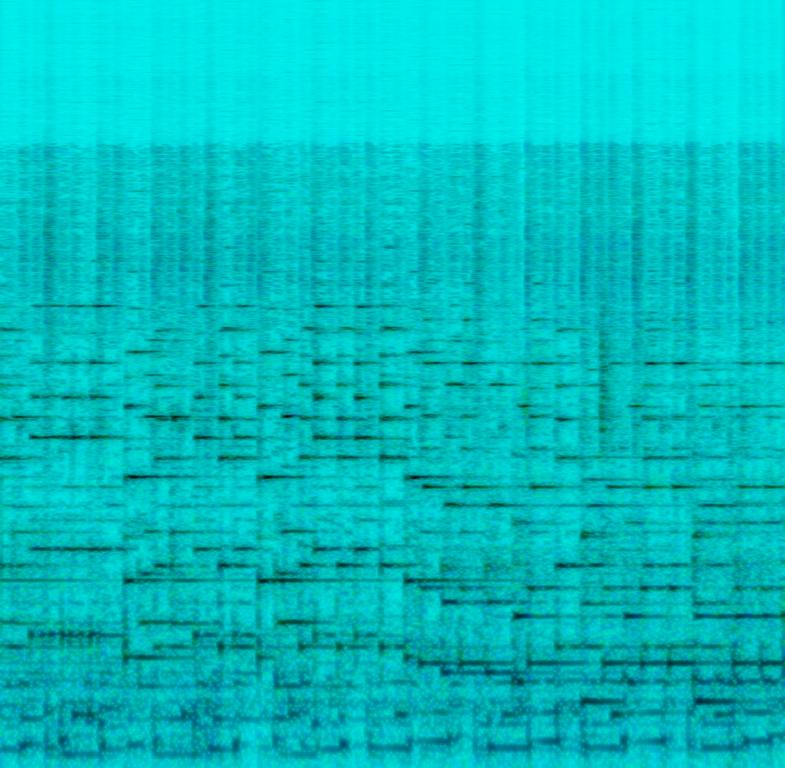
Someone is playing a loud melody on a steeldrum along to a backing track with a lot of percussion and an upright bass. This song may be playing at a beach concert.